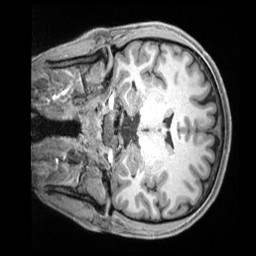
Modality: T1w
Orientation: coronal
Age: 25
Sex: male
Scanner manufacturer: siemens
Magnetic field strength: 3 T
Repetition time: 2.4 s
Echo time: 0.00226 s